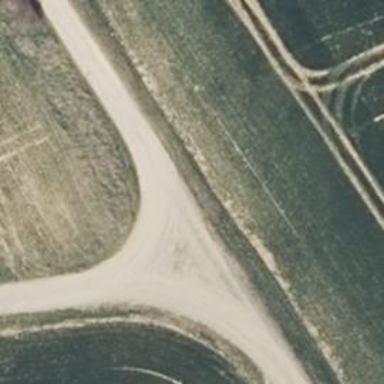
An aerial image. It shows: Gravel track with grade3 tracktype.